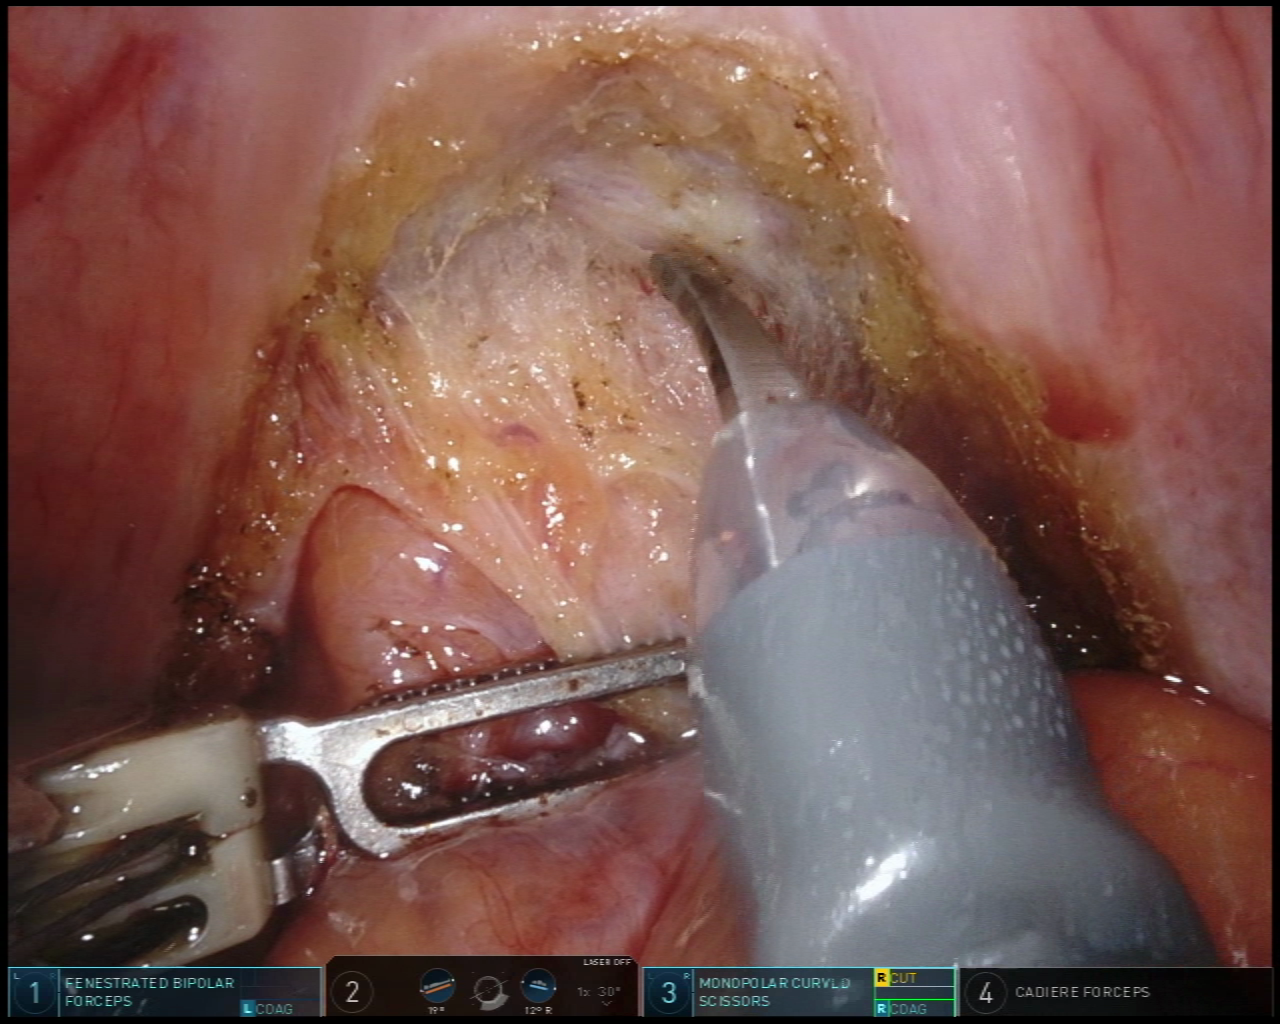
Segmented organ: vesicular_glands
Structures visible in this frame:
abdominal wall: no
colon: no
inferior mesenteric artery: no
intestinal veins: no
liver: no
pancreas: no
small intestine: no
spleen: no
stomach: no
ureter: no
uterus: no
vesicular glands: yes